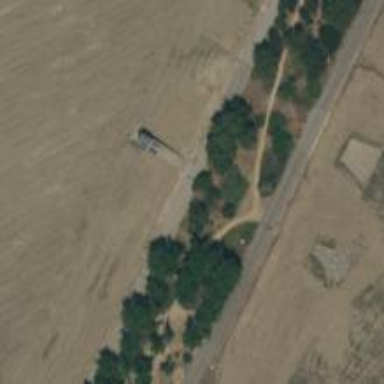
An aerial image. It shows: Path.